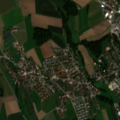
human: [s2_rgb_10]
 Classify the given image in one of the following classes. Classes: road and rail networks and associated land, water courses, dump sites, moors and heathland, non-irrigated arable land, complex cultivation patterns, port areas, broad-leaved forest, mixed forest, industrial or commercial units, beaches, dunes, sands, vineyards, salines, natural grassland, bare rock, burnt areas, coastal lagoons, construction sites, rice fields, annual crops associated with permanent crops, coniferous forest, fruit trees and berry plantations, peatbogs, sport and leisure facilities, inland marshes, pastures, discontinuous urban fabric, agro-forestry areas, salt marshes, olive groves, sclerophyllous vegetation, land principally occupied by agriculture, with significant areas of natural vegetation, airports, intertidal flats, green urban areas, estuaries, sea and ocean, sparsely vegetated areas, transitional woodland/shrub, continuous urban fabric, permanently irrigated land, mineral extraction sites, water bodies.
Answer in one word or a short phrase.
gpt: discontinuous urban fabric, non-irrigated arable land